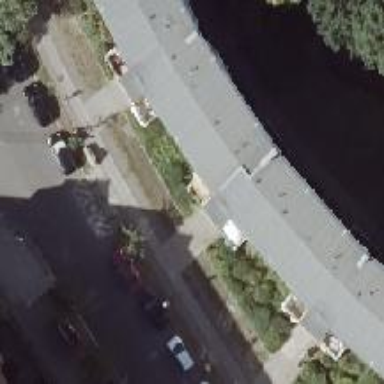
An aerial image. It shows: Apartment building with flat roof.